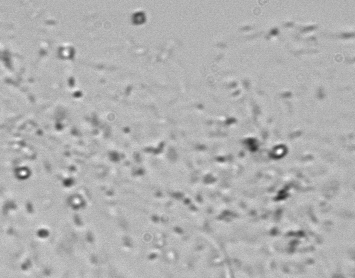
Label: Phaeocystis_debris